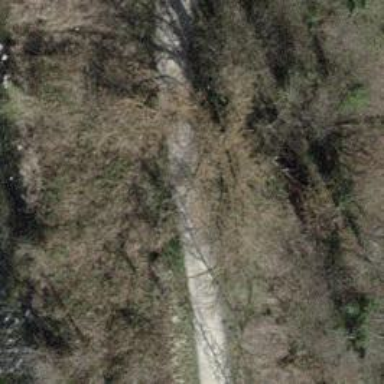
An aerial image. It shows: Gravel path with designated cycleway.